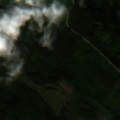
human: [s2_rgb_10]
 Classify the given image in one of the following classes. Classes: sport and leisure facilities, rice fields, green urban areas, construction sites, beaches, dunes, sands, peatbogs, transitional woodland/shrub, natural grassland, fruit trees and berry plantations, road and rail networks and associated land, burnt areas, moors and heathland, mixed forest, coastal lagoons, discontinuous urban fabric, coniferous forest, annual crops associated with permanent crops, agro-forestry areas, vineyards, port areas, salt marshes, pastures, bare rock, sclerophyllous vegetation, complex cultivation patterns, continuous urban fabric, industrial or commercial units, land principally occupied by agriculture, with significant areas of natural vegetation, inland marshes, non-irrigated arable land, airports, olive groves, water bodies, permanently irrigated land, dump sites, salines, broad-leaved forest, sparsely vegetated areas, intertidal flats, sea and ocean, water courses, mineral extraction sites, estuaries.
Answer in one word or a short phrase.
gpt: non-irrigated arable land, coniferous forest, mixed forest